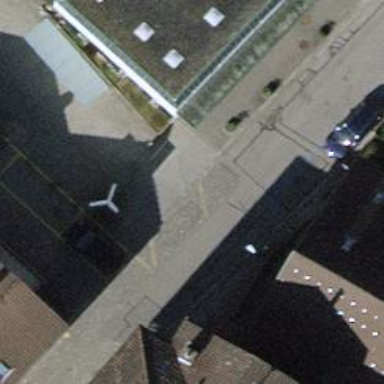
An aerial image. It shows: Bollard.